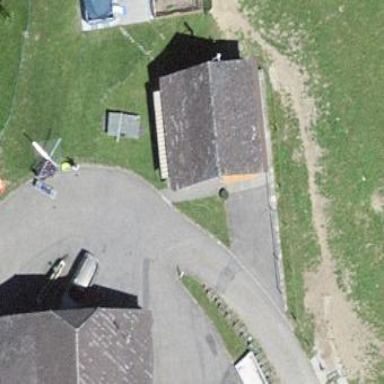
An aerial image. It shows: Rural barn.